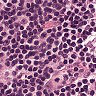
Metastatic tissue present: no